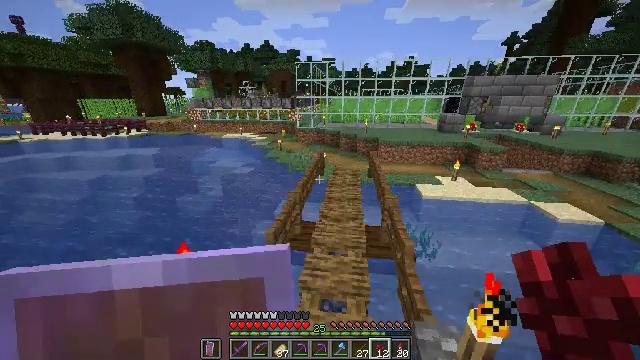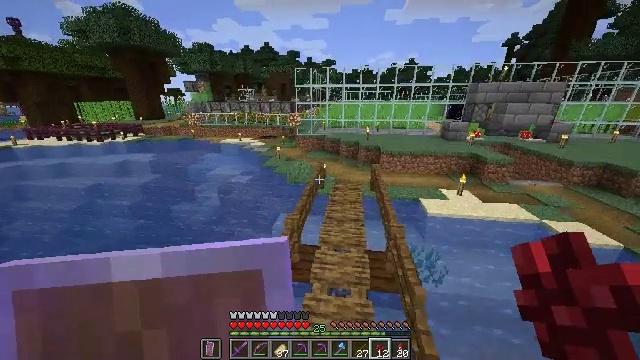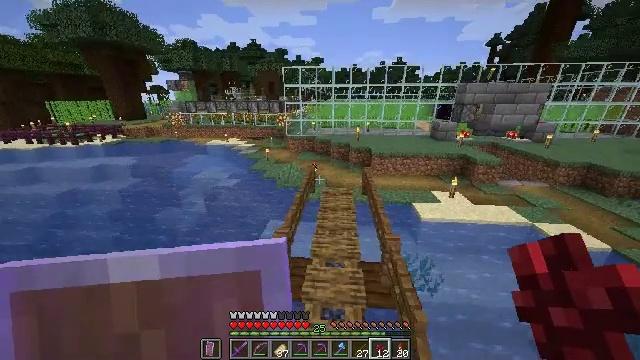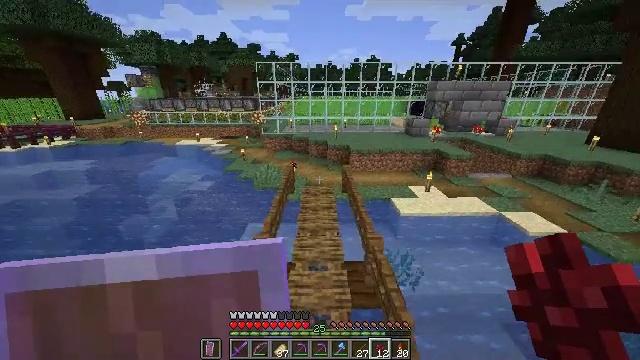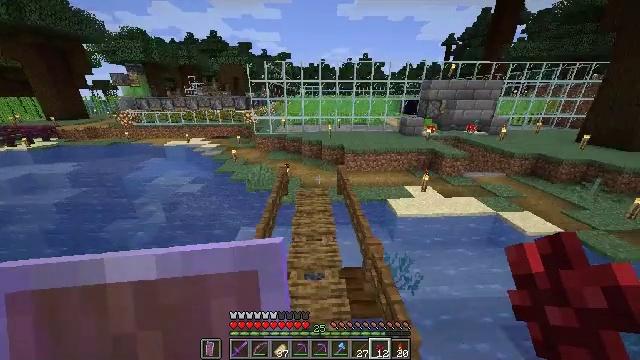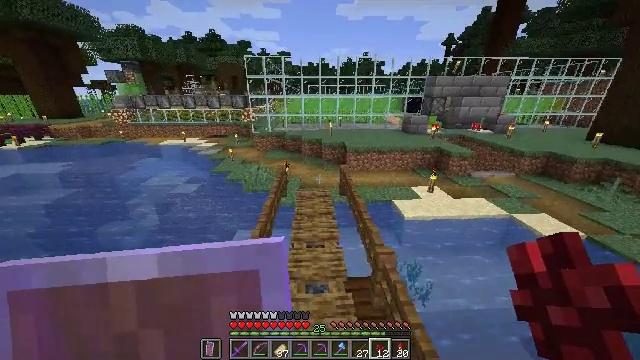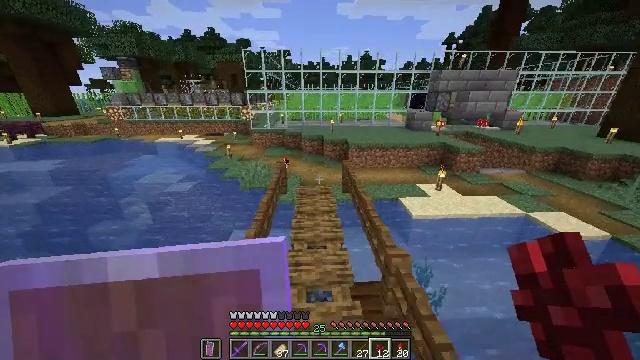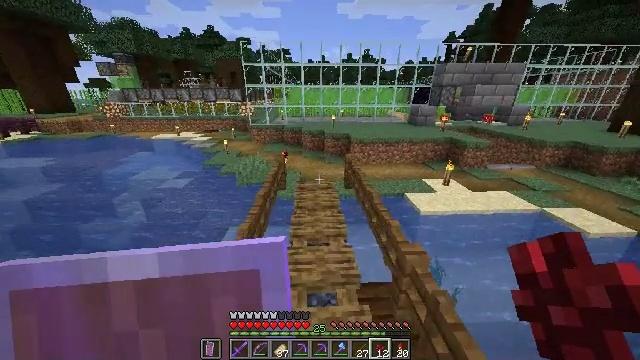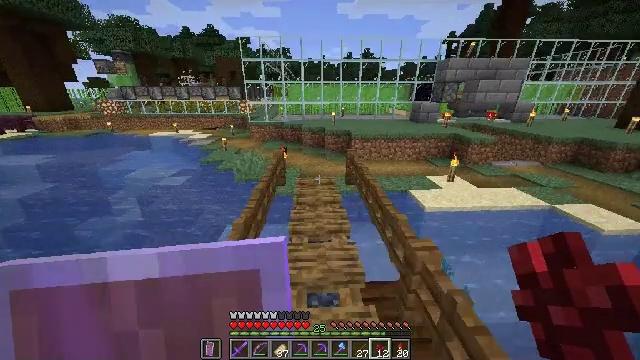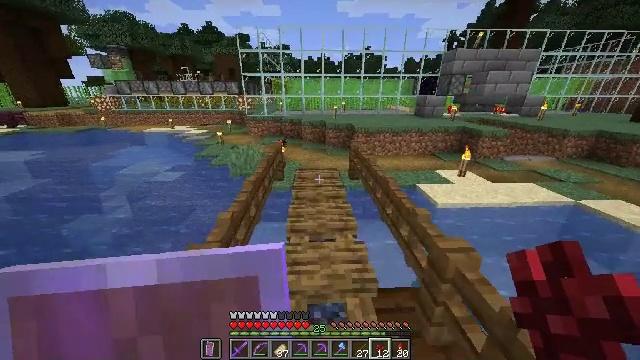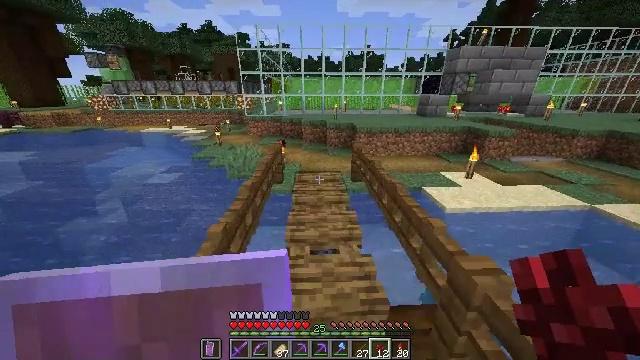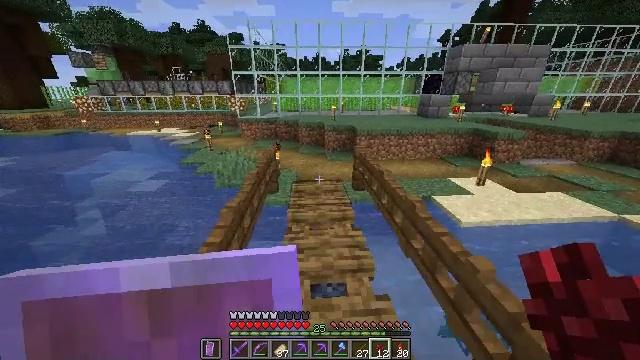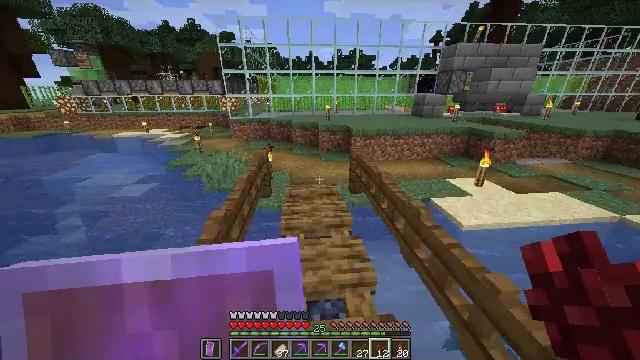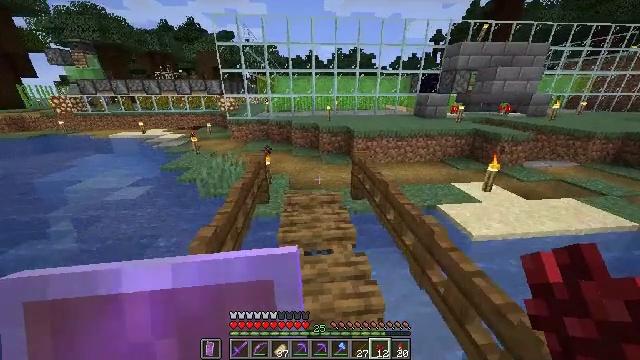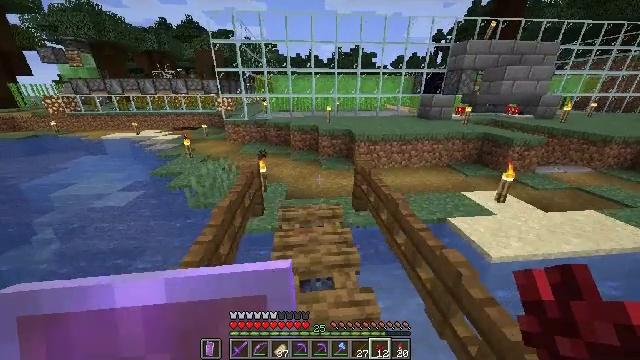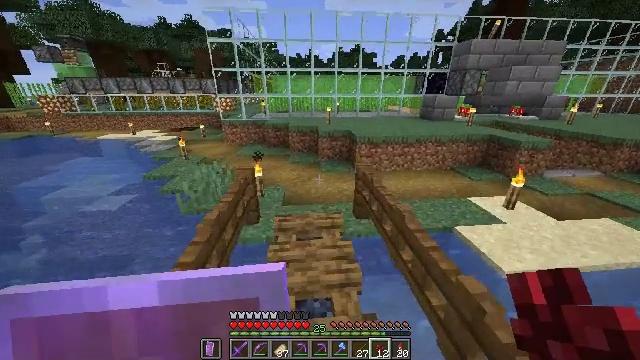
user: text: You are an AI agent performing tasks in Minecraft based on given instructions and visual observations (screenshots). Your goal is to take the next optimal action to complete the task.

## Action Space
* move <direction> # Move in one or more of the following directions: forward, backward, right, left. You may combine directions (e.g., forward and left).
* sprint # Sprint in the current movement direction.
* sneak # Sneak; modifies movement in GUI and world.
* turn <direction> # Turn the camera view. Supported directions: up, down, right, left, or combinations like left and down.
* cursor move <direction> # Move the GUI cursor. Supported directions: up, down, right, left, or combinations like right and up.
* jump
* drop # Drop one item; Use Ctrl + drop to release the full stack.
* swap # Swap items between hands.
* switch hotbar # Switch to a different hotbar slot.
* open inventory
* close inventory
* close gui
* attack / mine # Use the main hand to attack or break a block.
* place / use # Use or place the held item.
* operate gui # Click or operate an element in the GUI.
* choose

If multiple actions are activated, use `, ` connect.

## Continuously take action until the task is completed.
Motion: motion action
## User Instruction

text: Use the crafting table to craft sugar.
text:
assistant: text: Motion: move forward, sprint, jump
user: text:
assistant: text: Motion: move forward, sprint, turn right
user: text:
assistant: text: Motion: move forward, sprint, turn right
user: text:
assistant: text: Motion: move forward, sprint, turn right
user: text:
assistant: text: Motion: move forward, sprint
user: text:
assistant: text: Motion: move forward, sprint
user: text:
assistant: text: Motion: move forward, sprint
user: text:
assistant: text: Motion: move forward, sprint
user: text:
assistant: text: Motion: move forward, sprint
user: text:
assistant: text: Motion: move forward, sprint
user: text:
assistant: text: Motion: move forward, sprint, turn right
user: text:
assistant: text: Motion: move forward, sprint, turn right
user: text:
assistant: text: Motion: move forward, sprint
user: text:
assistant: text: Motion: move forward, sprint
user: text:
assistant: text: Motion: move forward, sprint
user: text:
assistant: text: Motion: move forward, sprint
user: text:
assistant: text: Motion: move forward, sprint
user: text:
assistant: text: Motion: move forward, sprint
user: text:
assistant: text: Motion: move forward, sprint, turn right
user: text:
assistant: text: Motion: move forward, sprint
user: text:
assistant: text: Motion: move forward, sprint
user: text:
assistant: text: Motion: move forward, sprint
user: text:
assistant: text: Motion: move forward, sprint
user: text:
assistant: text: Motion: move forward, sprint
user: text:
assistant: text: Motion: move forward, sprint
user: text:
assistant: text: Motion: move forward, sprint
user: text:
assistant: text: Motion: move forward, sprint
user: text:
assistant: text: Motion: move forward, sprint, turn right and down
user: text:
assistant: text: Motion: move forward, sprint, turn right and down
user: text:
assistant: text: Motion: move forward, sprint, turn right